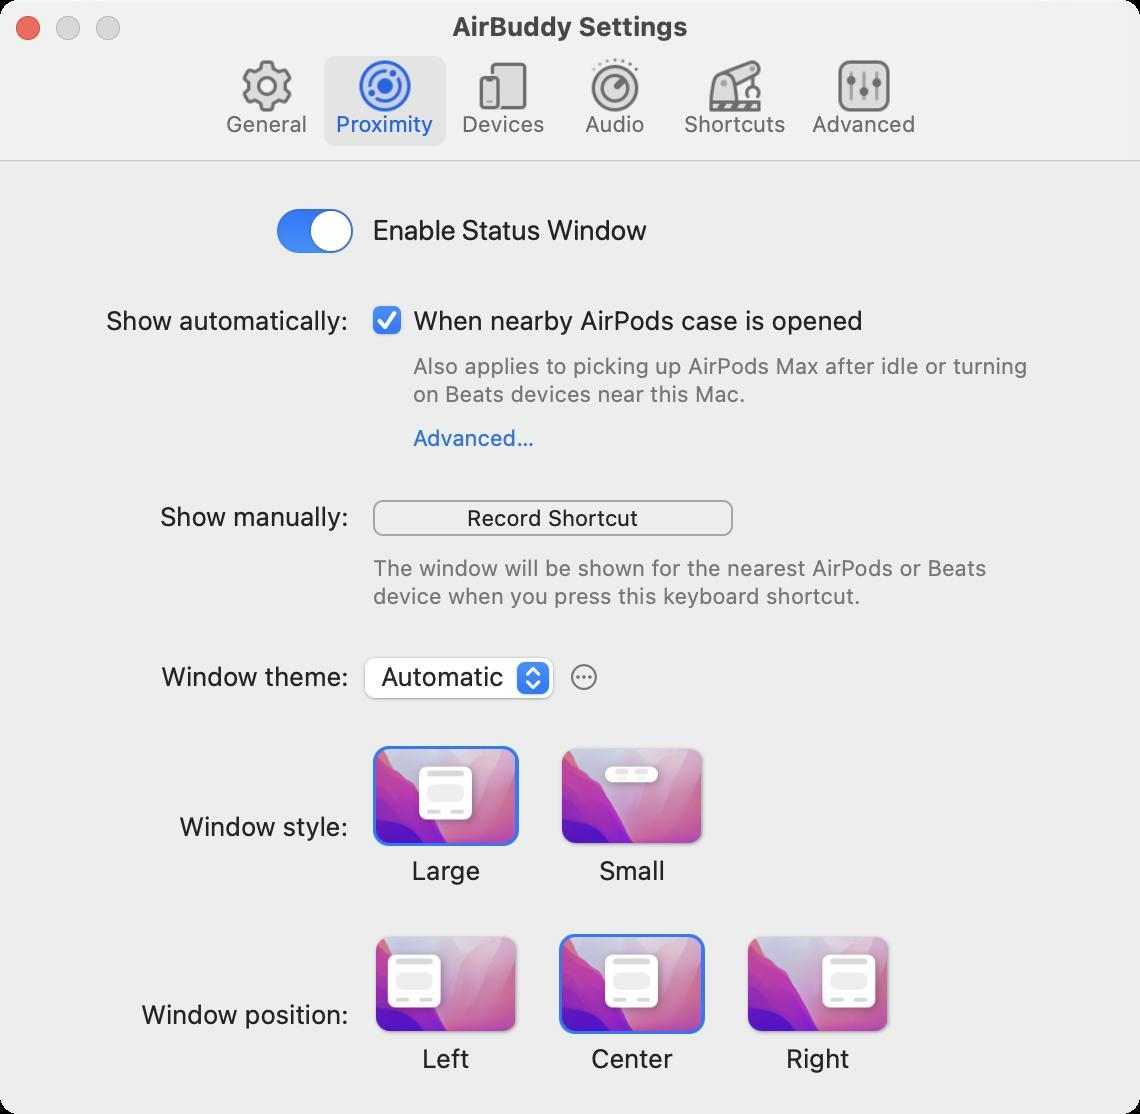
Accessibility tree:
{"name": "AirBuddy_Settings", "role": "AXWindow", "description": null, "role_description": "standard window", "value": null, "position": "506.00;237.00", "size": "570;557", "children": [{"name": null, "role": "AXGroup", "description": null, "role_description": "group", "value": null, "position": "0.00;80.00", "size": "570;477", "children": [{"name": null, "role": "AXButton", "description": "Enable Status Window", "role_description": "switch", "value": 1, "position": "136.50;104.00", "size": "42;24", "children": []}, {"name": null, "role": "AXStaticText", "description": null, "role_description": "text", "value": "Show automatically:", "position": "51.00;152.00", "size": "126;16", "children": []}, {"name": "When_nearby_AirPods_case_is_opened", "role": "AXCheckBox", "description": null, "role_description": "checkbox", "value": 1, "position": "184.50;151.00", "size": "252;18", "children": []}, {"name": null, "role": "AXStaticText", "description": null, "role_description": "text", "value": "Also applies to picking up AirPods Max after idle or turning on Beats devices near this Mac.", "position": "204.50;176.00", "size": "315;28", "children": []}, {"name": "Advanced…", "role": "AXButton", "description": null, "role_description": "button", "value": null, "position": "206.50;212.00", "size": "65;14", "children": []}, {"name": null, "role": "AXStaticText", "description": null, "role_description": "text", "value": "Show manually:", "position": "78.00;250.00", "size": "98;16", "children": []}, {"name": null, "role": "AXButton", "description": "Empty keyboard shortcut", "role_description": "button", "value": null, "position": "186.50;250.00", "size": "180;19", "children": []}, {"name": null, "role": "AXStaticText", "description": null, "role_description": "text", "value": "The window will be shown for the nearest AirPods or Beats device when you press this keyboard shortcut.", "position": "184.50;277.00", "size": "314;28", "children": []}, {"name": null, "role": "AXStaticText", "description": null, "role_description": "text", "value": "Window style:", "position": "87.50;405.00", "size": "89;38", "children": []}, {"name": null, "role": "AXRadioButton", "description": "Large, Selected", "role_description": "radio button", "value": null, "position": "186.50;373.00", "size": "73;70", "children": []}, {"name": null, "role": "AXRadioButton", "description": "Small", "role_description": "radio button", "value": null, "position": "279.50;373.00", "size": "73;70", "children": []}, {"name": null, "role": "AXStaticText", "description": null, "role_description": "text", "value": "Window position:", "position": "68.50;499.00", "size": "108;38", "children": []}, {"name": null, "role": "AXRadioButton", "description": "Left", "role_description": "radio button", "value": null, "position": "186.50;467.00", "size": "73;70", "children": []}, {"name": null, "role": "AXRadioButton", "description": "Center, Selected", "role_description": "radio button", "value": null, "position": "279.50;467.00", "size": "73;70", "children": []}, {"name": null, "role": "AXRadioButton", "description": "Right", "role_description": "radio button", "value": null, "position": "372.50;467.00", "size": "73;70", "children": []}, {"name": null, "role": "AXStaticText", "description": null, "role_description": "text", "value": "Window theme:", "position": "78.50;330.00", "size": "98;16", "children": []}, {"name": null, "role": "AXPopUpButton", "description": null, "role_description": "pop up button", "value": "Automatic", "position": "179.50;328.00", "size": "101;25", "children": []}, {"name": "", "role": "AXButton", "description": "Status Window Theme Settings", "role_description": "button", "value": null, "position": "284.50;331.00", "size": "15;15", "children": []}]}, {"name": null, "role": "AXToolbar", "description": null, "role_description": "toolbar", "value": null, "position": "0.00;28.00", "size": "570;52", "children": [{"name": "General", "role": "AXButton", "description": null, "role_description": "button", "value": null, "position": "106.00;28.00", "size": "55;52", "children": []}, {"name": "Proximity", "role": "AXButton", "description": null, "role_description": "button", "value": null, "position": "162.00;28.00", "size": "61;52", "children": []}, {"name": "Devices", "role": "AXButton", "description": null, "role_description": "button", "value": null, "position": "224.00;28.00", "size": "55;52", "children": []}, {"name": "Audio", "role": "AXButton", "description": null, "role_description": "button", "value": null, "position": "280.00;28.00", "size": "55;52", "children": []}, {"name": "Shortcuts", "role": "AXButton", "description": null, "role_description": "button", "value": null, "position": "336.00;28.00", "size": "63;52", "children": []}, {"name": "Advanced", "role": "AXButton", "description": null, "role_description": "button", "value": null, "position": "400.00;28.00", "size": "64;52", "children": []}]}, {"name": null, "role": "AXButton", "description": null, "role_description": "close button", "value": null, "position": "7.00;6.00", "size": "14;16", "children": []}, {"name": null, "role": "AXButton", "description": null, "role_description": "zoom button", "value": null, "position": "47.00;6.00", "size": "14;16", "children": [{"name": null, "role": "AXGroup", "description": null, "role_description": "group", "value": null, "position": "47.00;6.00", "size": "14;16", "children": [{"name": null, "role": "AXGroup", "description": null, "role_description": "group", "value": null, "position": "47.00;6.00", "size": "14;16", "children": []}]}]}, {"name": null, "role": "AXButton", "description": null, "role_description": "minimize button", "value": null, "position": "27.00;6.00", "size": "14;16", "children": []}, {"name": null, "role": "AXStaticText", "description": null, "role_description": "text", "value": "AirBuddy Settings", "position": "224.00;5.00", "size": "122;16", "children": []}]}